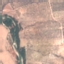
Land use / land cover class: PermanentCrop